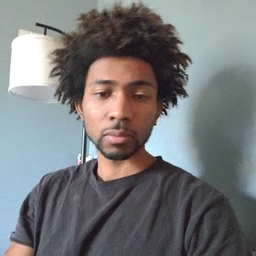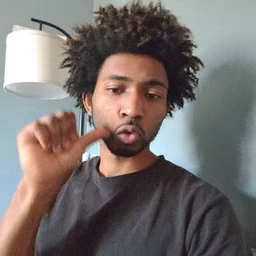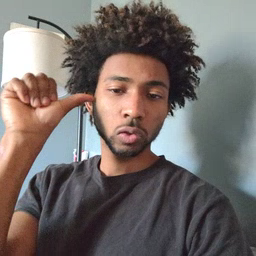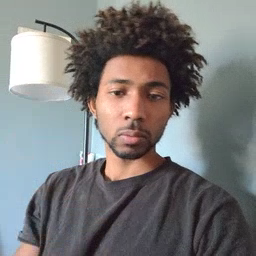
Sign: yesterday